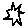
Label: star